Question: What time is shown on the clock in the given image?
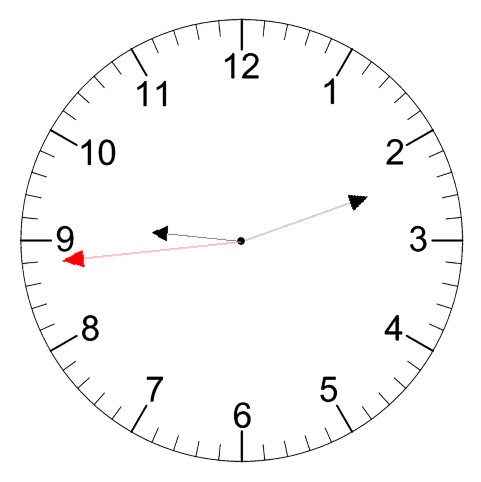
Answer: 09:11:44